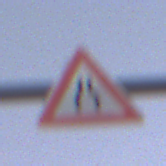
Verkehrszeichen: VerengteFahrbahn
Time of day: SunriseSunset
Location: Outdoor (Suburban)
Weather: PartlyCloudy
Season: NotSpecified
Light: Natural